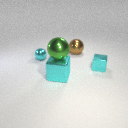
large cyan metal cube to the left of large brown metal sphere